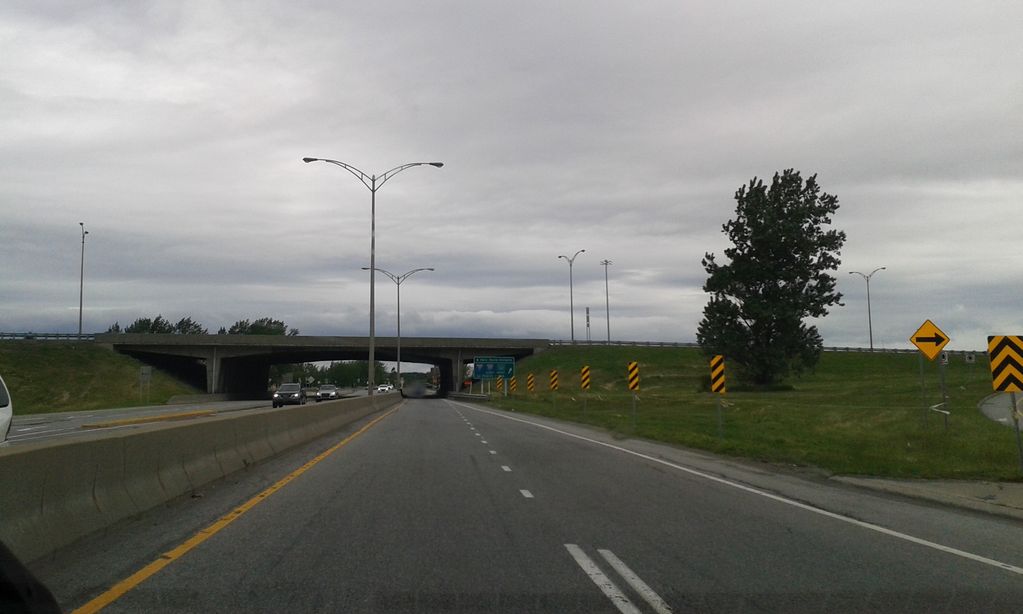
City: montreal